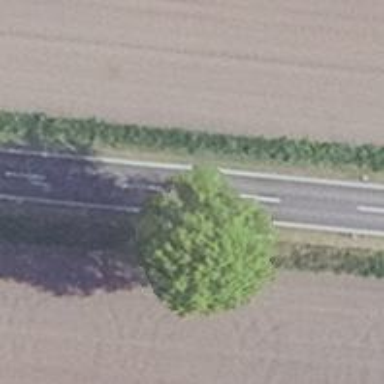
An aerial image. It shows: Deciduous tree with broadleaved leaves.